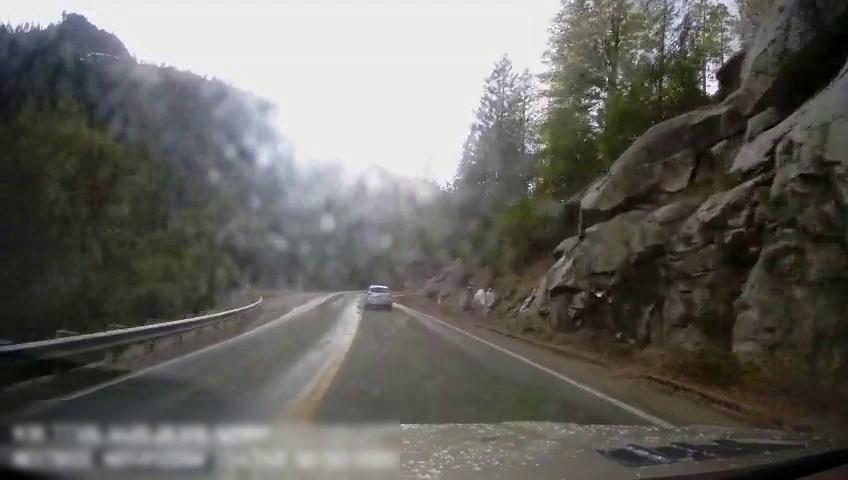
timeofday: Day
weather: Sunny
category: Drivable Space
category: Vehicles | Car
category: Lanes | Opposite Lane
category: Lanes | Current Lane
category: Lanes | Current Lane
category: Lanes | Current Lane